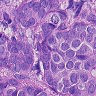
Metastatic tissue present: yes